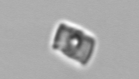
Label: Bacillariophyceae_morphotype1